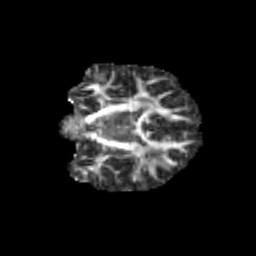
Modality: FA
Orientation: coronal
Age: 10
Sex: female
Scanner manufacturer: siemens
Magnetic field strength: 3 T
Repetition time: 3.8 s
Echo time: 0.07 s